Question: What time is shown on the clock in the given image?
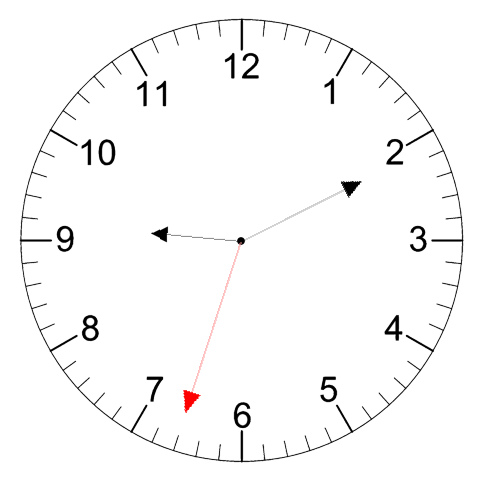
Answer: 09:10:33